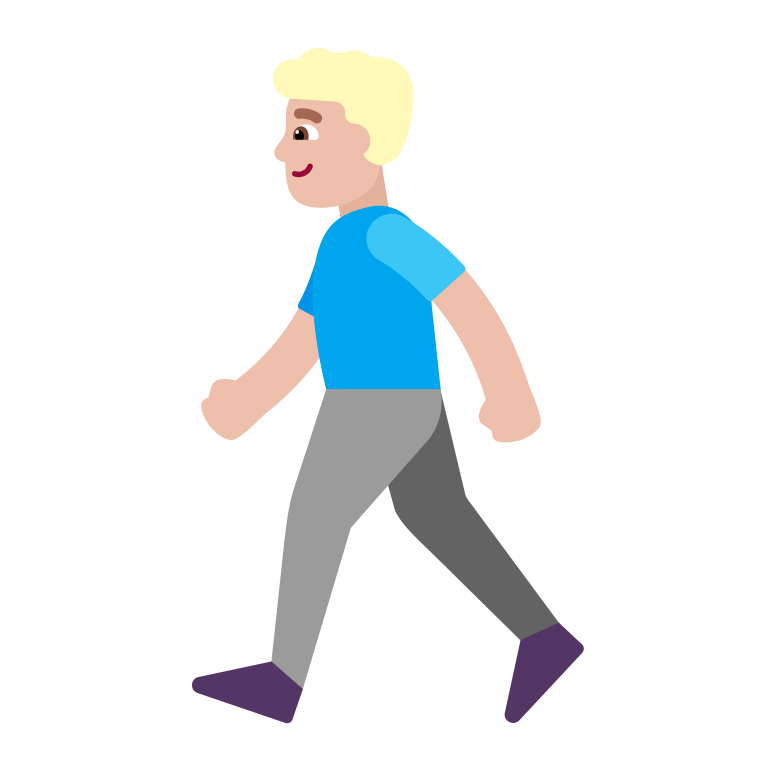
man walking flat  light